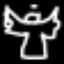
Label: angel